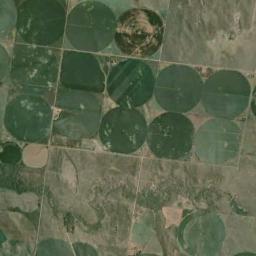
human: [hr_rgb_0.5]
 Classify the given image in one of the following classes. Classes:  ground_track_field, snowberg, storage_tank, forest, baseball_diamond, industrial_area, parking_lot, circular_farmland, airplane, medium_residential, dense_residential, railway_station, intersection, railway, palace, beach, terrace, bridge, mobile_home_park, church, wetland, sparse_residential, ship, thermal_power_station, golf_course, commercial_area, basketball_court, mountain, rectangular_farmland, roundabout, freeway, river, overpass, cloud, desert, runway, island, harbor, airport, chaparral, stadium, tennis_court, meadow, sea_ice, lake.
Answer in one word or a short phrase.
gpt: circular_farmland